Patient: sex M, age 64
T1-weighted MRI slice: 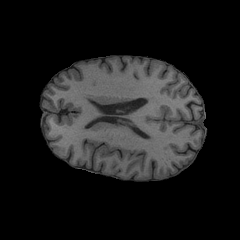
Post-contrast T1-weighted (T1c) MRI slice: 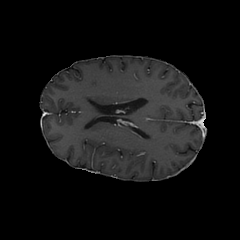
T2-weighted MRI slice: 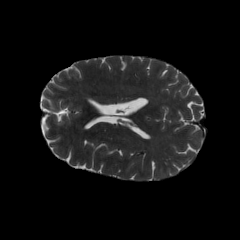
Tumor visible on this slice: no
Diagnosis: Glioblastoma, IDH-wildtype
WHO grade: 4